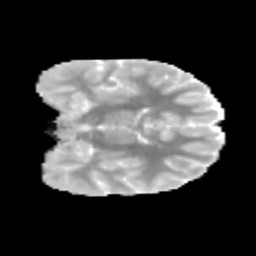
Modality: MD
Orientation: coronal
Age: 12
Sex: male
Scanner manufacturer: siemens
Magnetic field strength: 3 T
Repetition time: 3.8 s
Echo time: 0.07 s